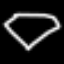
Label: diamond